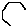
Label: hexagon